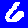
Digit: 6